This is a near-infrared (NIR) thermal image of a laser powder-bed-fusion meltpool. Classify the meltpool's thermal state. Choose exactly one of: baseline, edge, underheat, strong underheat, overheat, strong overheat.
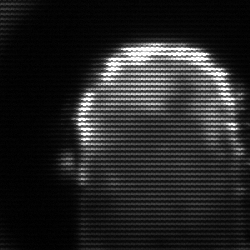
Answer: baseline